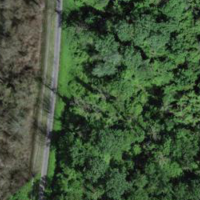
EUNIS habitat code: 44
Species observed at this site:
Cardamine heptaphylla
Humulus lupulus